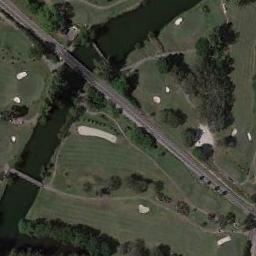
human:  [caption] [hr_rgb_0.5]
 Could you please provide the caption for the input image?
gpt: The picture shows a road with a nearly 180-degree turn .

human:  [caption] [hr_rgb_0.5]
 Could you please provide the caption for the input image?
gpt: There are several bunkers on a large green lawn on the golf course, And a small river and several paths and many trees .

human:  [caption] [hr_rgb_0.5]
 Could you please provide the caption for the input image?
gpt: The golf course has some fairways, Roads, Barrier trees and sandpits and a river goes through the golf course .

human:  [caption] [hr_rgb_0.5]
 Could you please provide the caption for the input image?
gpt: A road is next to the golf course .

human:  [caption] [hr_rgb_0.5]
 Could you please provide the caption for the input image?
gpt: There are some bunkers and a river on the golf course .